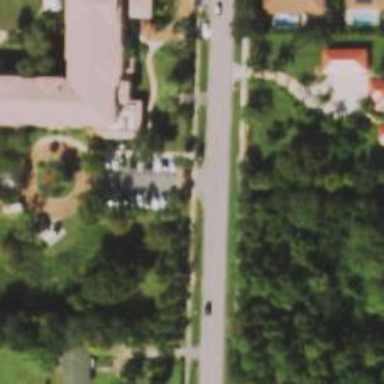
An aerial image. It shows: Footway along the road.